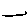
Label: line